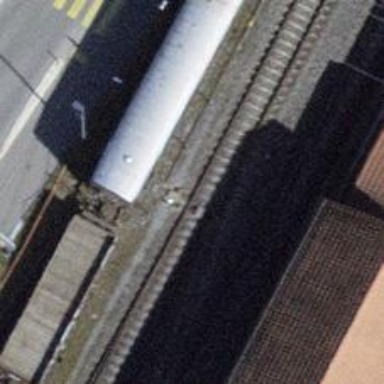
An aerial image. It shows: Railway switch.